Interaction volume radius: 5 \u00c5
Interaction volume height: 25 \u00c5
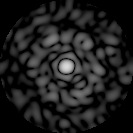
Disorder parameter: 0.8397